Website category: university
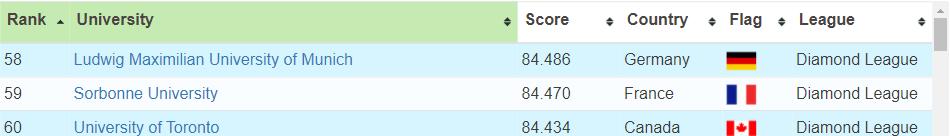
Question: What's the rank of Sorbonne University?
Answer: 59

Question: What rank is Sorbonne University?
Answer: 59

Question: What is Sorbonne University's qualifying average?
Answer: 59

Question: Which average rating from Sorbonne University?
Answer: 59

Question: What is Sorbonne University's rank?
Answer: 59

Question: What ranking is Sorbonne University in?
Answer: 59

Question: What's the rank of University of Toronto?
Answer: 60

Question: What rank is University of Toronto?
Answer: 60

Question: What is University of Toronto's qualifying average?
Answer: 60

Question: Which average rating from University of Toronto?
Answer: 60

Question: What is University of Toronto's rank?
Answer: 60

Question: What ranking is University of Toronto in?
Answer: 60

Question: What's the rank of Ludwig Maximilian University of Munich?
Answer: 58

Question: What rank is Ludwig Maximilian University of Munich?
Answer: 58

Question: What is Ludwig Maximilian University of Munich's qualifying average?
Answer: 58

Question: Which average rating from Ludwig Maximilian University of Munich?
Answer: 58

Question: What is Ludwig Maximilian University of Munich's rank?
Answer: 58

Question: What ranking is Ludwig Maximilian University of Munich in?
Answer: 58

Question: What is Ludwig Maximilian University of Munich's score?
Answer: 84.486

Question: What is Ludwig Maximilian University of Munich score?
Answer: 84.486

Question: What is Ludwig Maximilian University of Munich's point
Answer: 84.486

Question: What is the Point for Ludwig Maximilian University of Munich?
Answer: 84.486

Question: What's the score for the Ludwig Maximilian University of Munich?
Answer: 84.486

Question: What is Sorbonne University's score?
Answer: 84.470

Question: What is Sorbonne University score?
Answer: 84.470

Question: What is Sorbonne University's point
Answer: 84.470

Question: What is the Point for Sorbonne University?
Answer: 84.470

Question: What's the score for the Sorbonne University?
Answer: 84.470

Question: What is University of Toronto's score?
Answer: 84.434

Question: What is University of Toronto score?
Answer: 84.434

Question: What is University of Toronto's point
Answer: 84.434

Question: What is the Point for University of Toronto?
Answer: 84.434

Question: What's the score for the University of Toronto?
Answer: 84.434

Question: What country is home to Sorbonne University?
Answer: France

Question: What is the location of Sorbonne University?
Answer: France

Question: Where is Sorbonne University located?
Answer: France

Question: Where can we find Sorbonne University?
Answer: France

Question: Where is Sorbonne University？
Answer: France

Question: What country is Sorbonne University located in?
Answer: France

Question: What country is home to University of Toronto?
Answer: Canada

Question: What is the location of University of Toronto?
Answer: Canada

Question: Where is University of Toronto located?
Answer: Canada

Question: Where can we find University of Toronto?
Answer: Canada

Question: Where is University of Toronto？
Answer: Canada

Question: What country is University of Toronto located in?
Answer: Canada

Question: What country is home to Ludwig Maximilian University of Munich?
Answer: Germany

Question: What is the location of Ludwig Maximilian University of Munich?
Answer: Germany

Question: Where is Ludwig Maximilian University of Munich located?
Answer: Germany

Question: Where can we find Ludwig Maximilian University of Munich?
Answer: Germany

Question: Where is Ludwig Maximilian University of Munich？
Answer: Germany

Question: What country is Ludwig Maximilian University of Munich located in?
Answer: Germany

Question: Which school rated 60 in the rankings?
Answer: University of Toronto

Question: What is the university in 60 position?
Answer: University of Toronto

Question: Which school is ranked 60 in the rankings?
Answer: University of Toronto

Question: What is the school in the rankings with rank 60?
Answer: University of Toronto

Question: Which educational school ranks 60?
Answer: University of Toronto

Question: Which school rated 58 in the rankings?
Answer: Ludwig Maximilian University of Munich

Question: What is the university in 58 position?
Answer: Ludwig Maximilian University of Munich

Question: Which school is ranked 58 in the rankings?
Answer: Ludwig Maximilian University of Munich

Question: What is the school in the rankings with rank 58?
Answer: Ludwig Maximilian University of Munich

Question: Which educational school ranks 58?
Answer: Ludwig Maximilian University of Munich

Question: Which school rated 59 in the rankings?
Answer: Sorbonne University

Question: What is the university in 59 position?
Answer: Sorbonne University

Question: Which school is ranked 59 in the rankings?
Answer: Sorbonne University